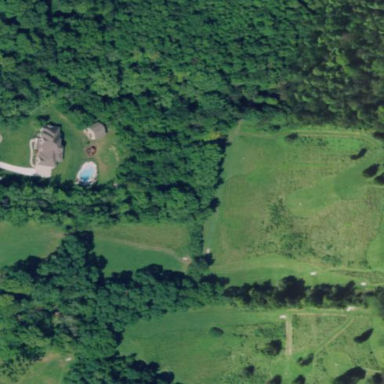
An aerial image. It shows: Park with disc golf course.